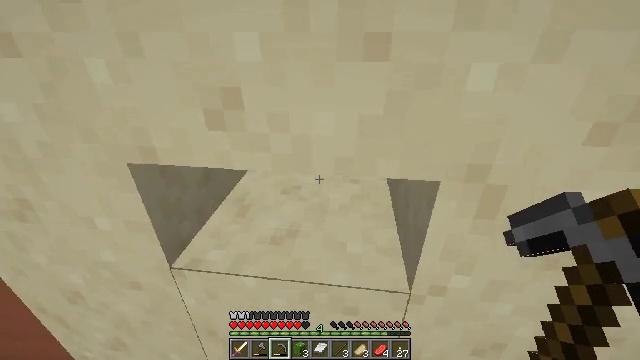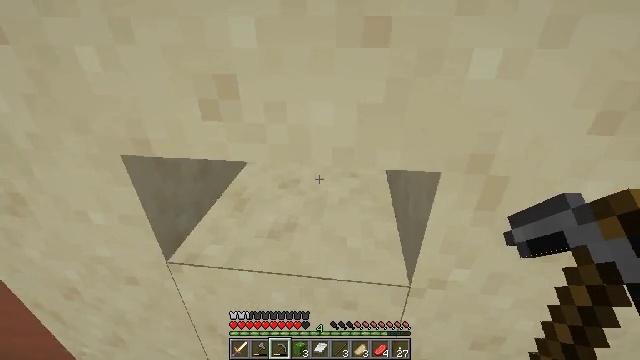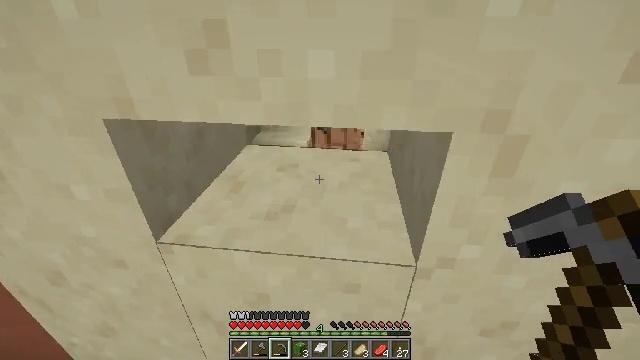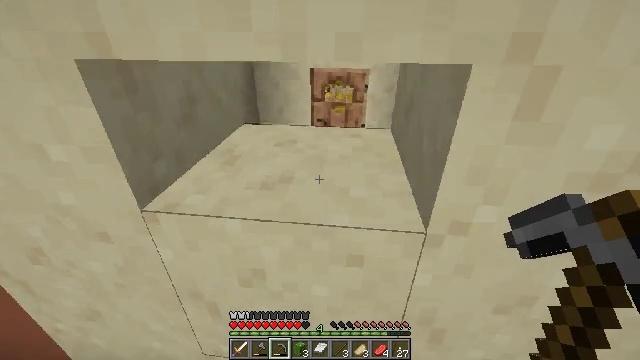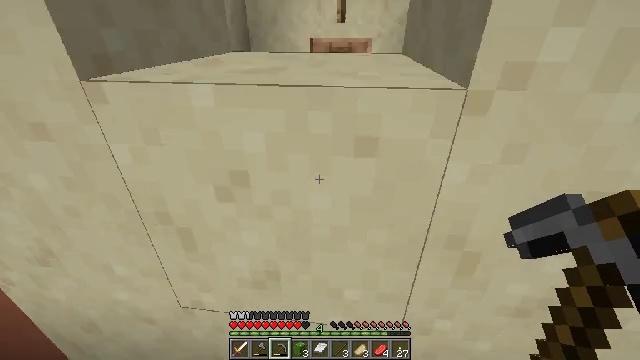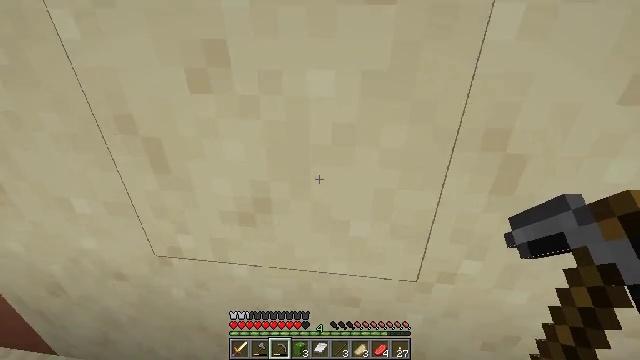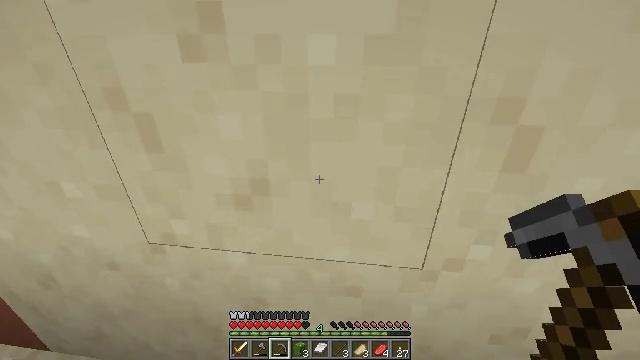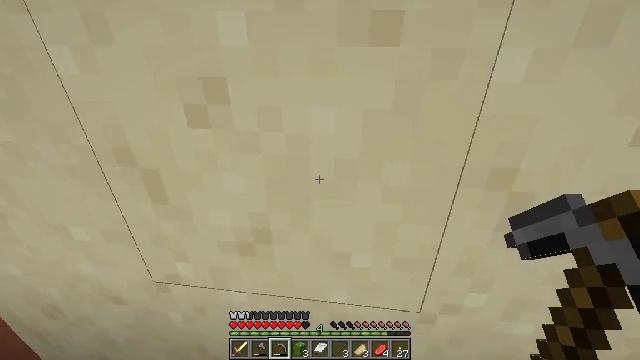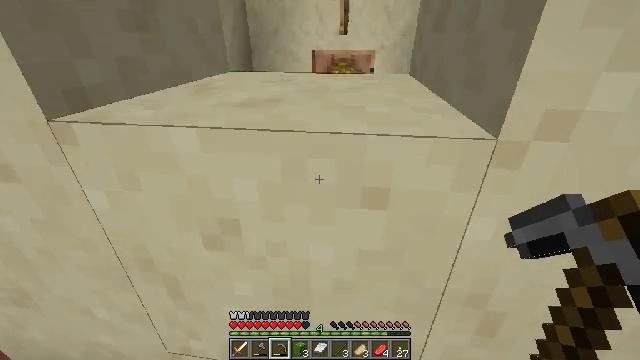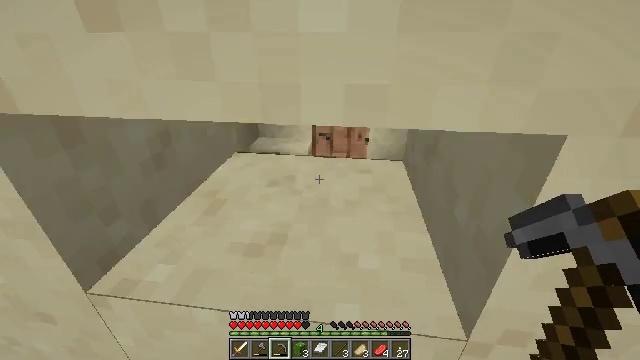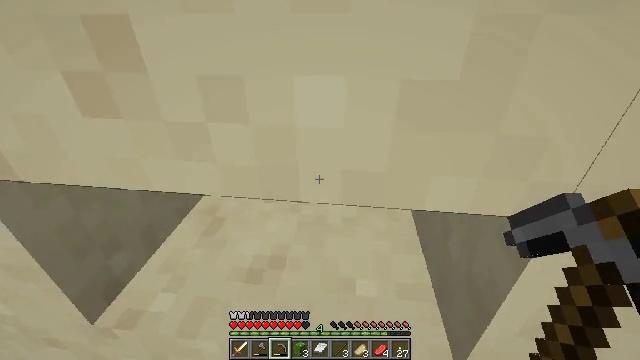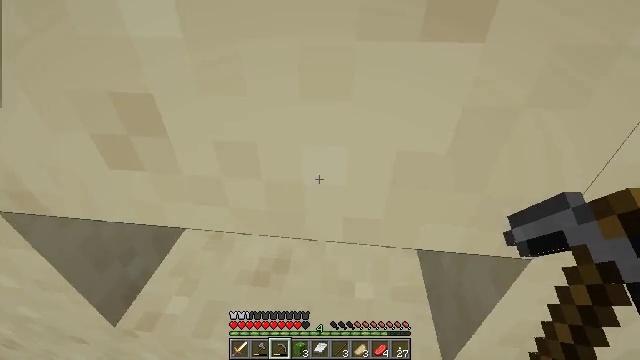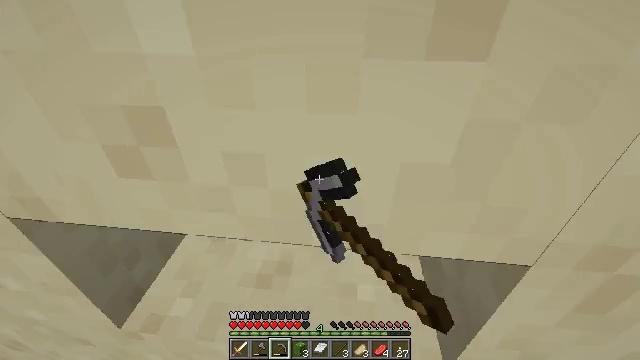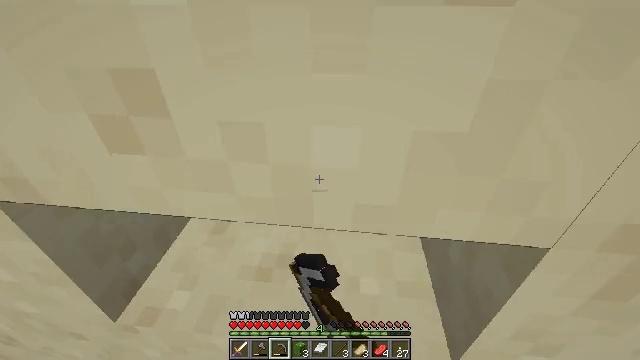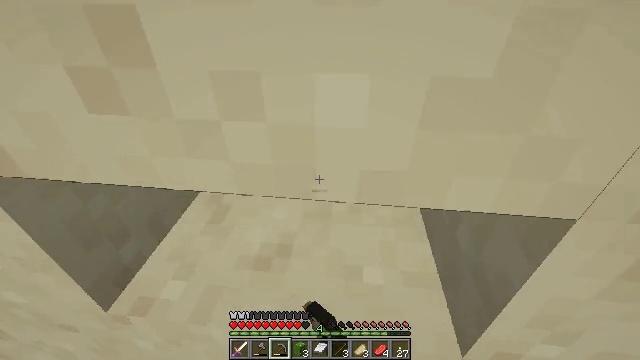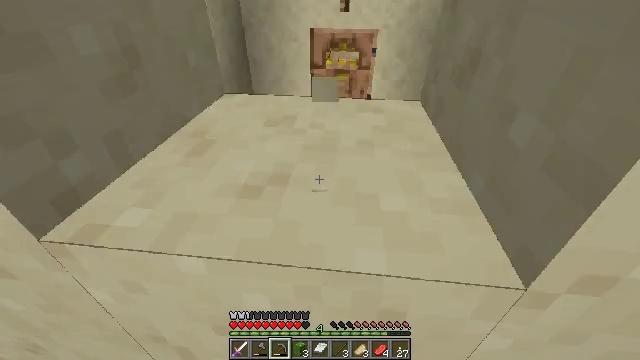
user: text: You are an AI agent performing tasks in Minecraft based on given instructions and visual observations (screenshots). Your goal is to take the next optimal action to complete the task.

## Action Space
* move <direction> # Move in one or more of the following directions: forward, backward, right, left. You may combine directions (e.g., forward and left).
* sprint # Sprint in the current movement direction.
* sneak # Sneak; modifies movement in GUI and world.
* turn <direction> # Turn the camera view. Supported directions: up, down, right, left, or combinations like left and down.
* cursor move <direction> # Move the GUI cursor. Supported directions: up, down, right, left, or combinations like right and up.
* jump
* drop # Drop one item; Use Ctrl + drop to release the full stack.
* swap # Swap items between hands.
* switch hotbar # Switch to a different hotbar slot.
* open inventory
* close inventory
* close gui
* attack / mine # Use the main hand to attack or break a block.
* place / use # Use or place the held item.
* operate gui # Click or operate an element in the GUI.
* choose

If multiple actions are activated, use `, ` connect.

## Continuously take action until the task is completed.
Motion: motion action
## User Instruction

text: Gather the smooth sandstone slab.
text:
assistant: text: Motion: jump
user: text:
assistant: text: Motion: jump
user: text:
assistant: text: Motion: jump
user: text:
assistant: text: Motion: jump
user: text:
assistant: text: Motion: jump
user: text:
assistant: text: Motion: jump
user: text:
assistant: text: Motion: move forward, jump
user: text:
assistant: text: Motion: move forward, jump
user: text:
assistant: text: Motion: move forward, jump
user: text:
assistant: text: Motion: turn down, jump
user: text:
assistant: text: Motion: turn down, attack / mine, jump
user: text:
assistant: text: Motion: attack / mine, jump
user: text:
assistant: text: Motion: no_op
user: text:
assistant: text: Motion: attack / mine
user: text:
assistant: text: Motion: attack / mine
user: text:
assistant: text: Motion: turn up, attack / mine
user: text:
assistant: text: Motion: turn up, attack / mine
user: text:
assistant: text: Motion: turn up
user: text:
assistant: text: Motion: turn up
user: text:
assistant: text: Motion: turn up
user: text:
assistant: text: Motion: turn up
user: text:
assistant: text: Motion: turn up, attack / mine
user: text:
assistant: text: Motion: attack / mine
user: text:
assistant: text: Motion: attack / mine
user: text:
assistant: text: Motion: attack / mine
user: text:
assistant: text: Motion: turn up, attack / mine
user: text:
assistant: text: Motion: turn up, attack / mine
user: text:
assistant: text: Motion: turn up, attack / mine
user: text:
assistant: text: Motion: move back, attack / mine
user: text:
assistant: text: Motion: move back, attack / mine